Field crop: maize
Growth stage: 2
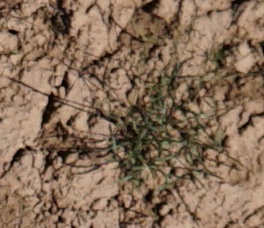
Species: lolium